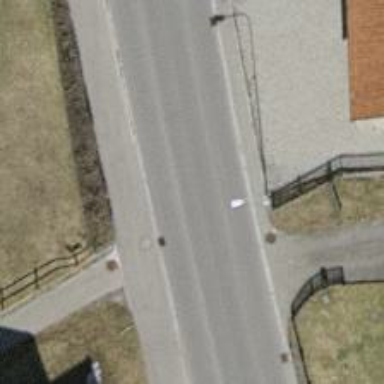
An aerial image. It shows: Unmarked crossing on the road.